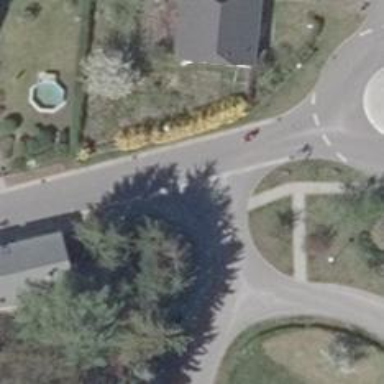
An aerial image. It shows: Uncontrolled road crossing.